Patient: sex M, age 58
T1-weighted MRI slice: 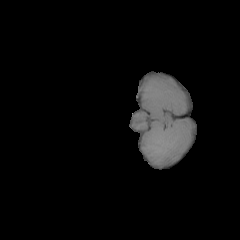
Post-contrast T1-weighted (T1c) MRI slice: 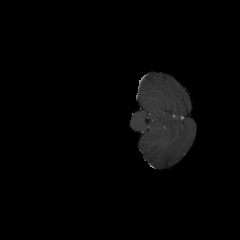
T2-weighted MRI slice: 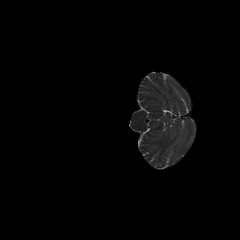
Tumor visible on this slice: no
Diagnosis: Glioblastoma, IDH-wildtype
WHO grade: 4